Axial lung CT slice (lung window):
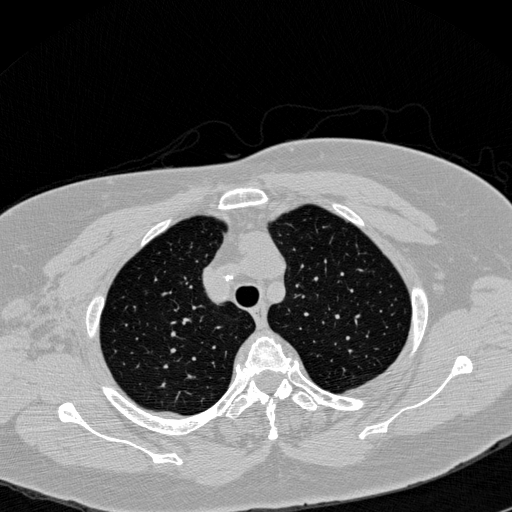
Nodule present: no